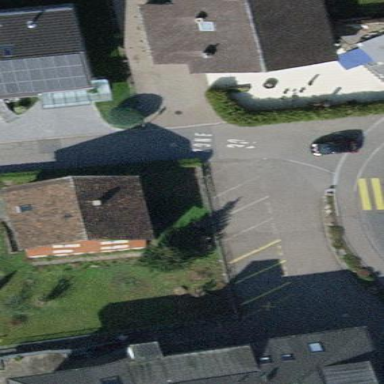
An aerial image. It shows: Street-side parking area.